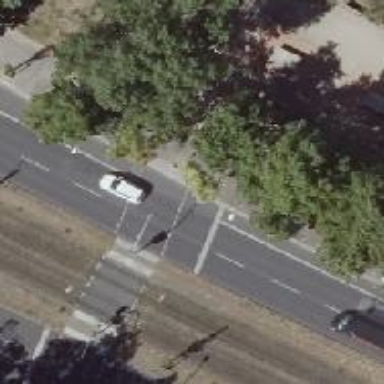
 and there is separate asphalt cycleway alongside it."